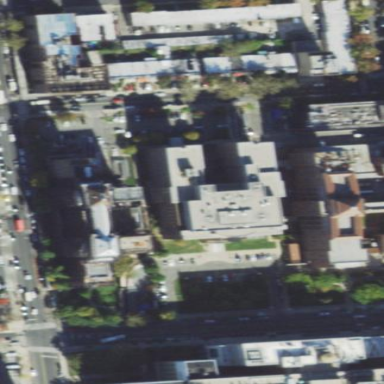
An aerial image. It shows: Hospital building.